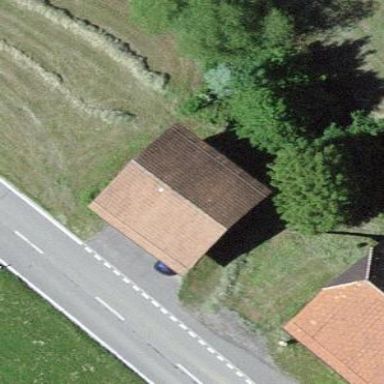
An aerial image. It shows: Shed building.